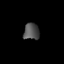
Tissue: lung
Cell type: Others
Senescence score: 0.2279
Nuclear area (px): 253
Mean DAPI intensity: 82.032